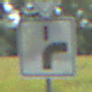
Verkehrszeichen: VerlaufVorfahrtsstrasse8
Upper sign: Vorfahrtsstrasse
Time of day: Midday
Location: Outdoor (Nature)
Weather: Clear
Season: NotSpecified
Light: Natural